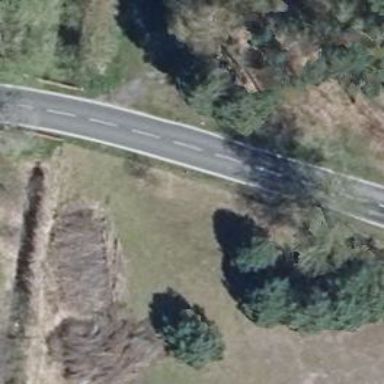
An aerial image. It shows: Asphalt road on secondary bridge.